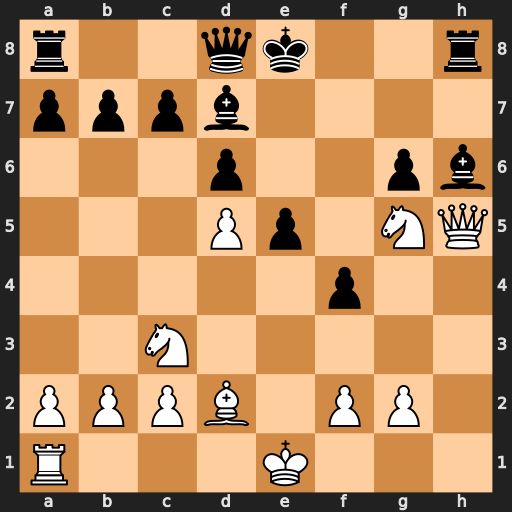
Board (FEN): r2qk2r/pppb4/3p2pb/3Pp1NQ/5p2/2N5/PPPB1PP1/R3K3
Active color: w
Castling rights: Qkq
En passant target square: -
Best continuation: Qxg6+ Ke7 Qf7#